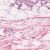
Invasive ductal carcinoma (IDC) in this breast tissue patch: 0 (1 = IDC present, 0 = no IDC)